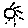
Label: sun